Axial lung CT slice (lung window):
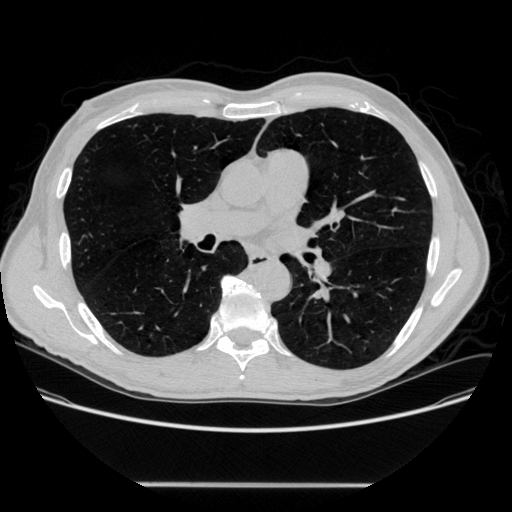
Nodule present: no